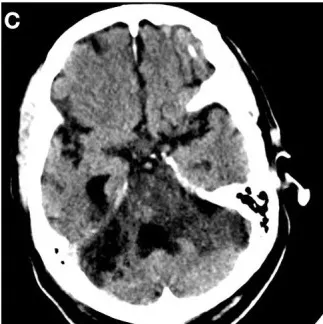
Acute ischemic infarct. Rostral to caudal (A-D) non-contrast computed tomographic axial slices of the head performed on this admission demonstrates loss of gray-white differentiation in the parasagittal left occipital lobe and sulcal effacement compatible with recent ischemia, as well as diffuse brainstem edema. Additional surrounding punctate foci of hyperattenuation suggest petechial hemorrhage.
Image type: radiology (ct)